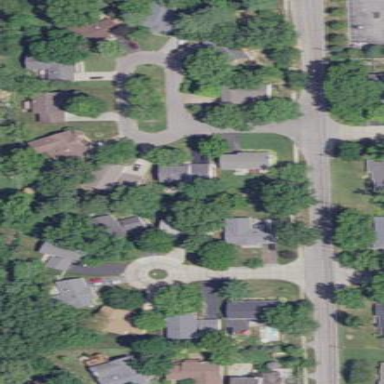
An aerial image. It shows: Single-family residential area.